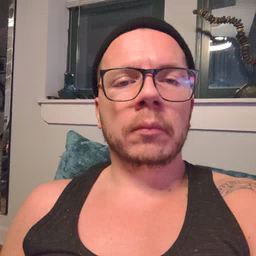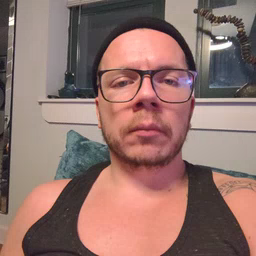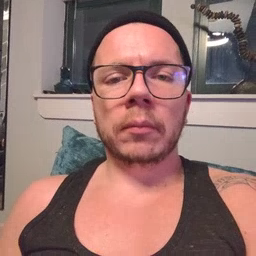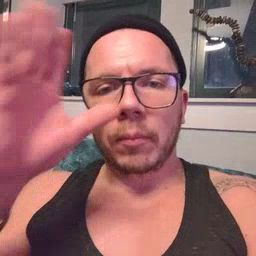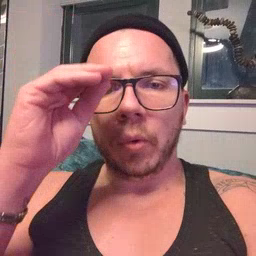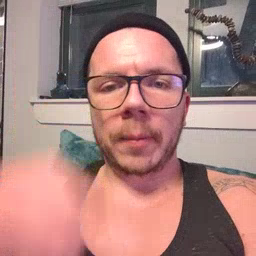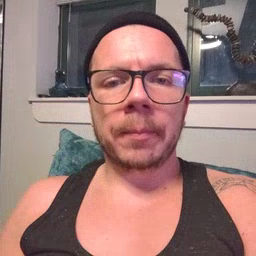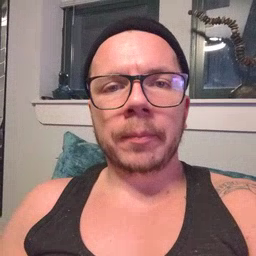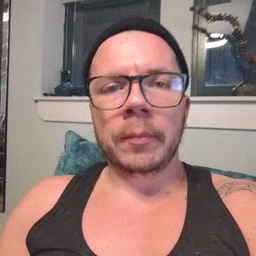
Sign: boy